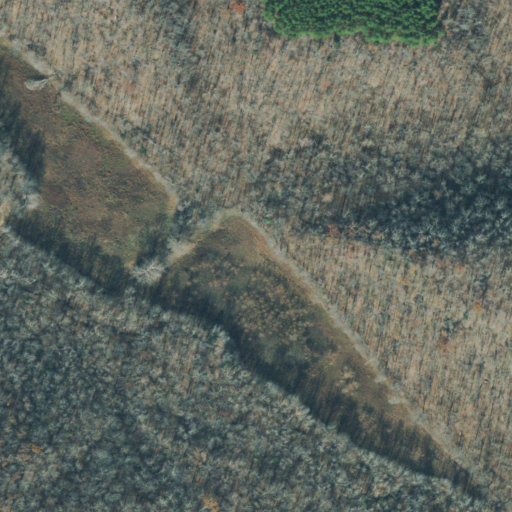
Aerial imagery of valley in Tennessee named Skipper Hollow containing deciduous forest, pasture, mixed forest, evergreen forest, and shrub